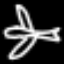
Label: airplane